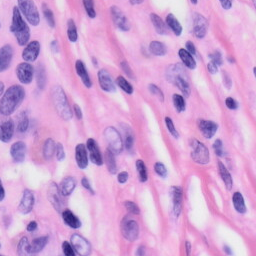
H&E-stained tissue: Skin